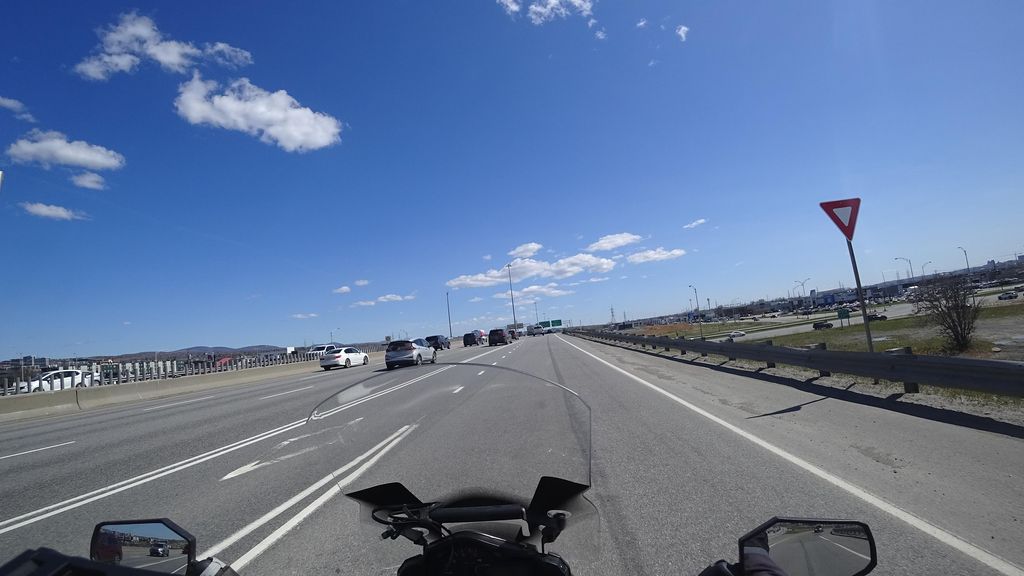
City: quebec_city